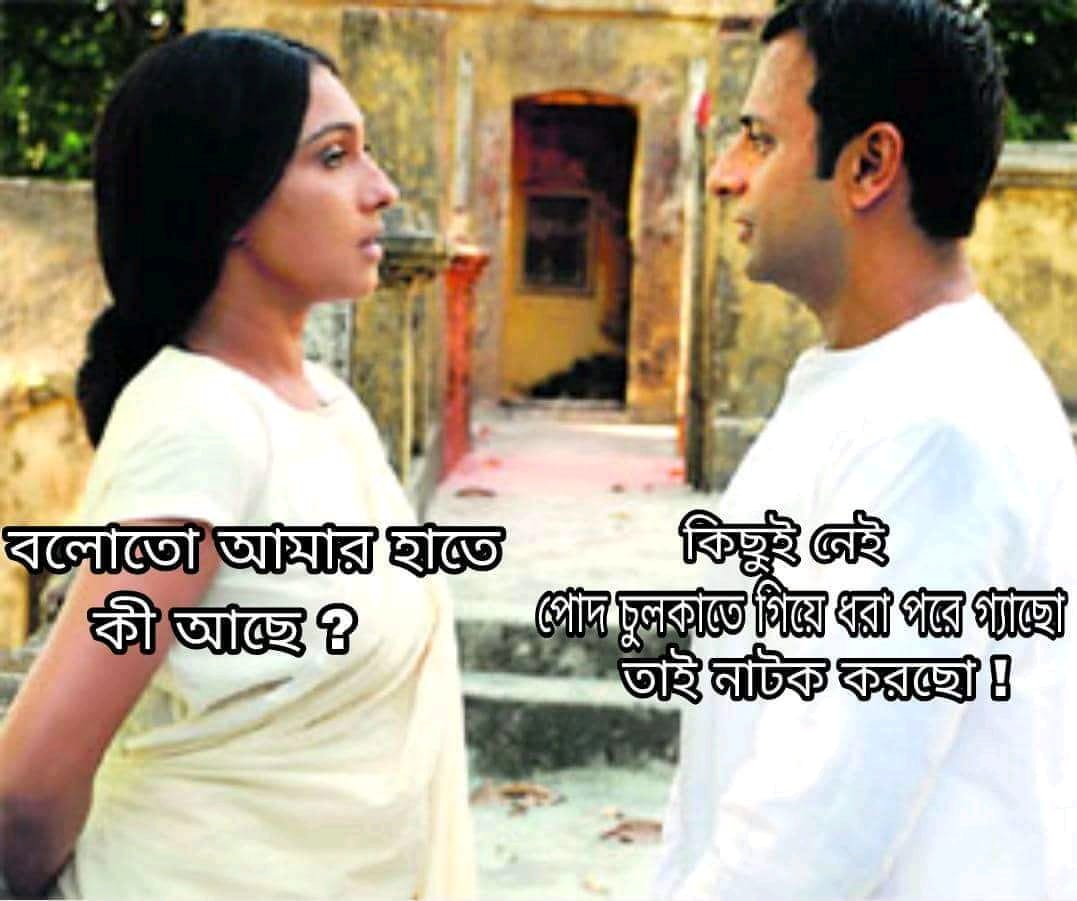
Caption: বলোতো আমার হাতে কি আছে ?    কিছুই নেই    পোঁদ চুলকাতে গিয়ে ধরা পরে গ্যাছো   তাই নাটক করছো !
Label: hate